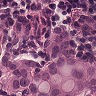
Metastatic tissue present: yes